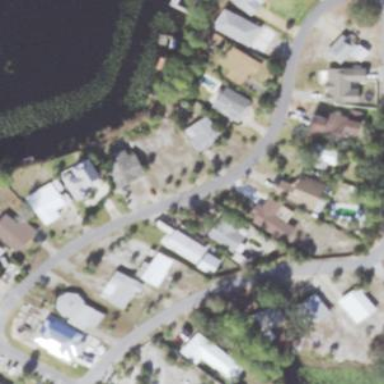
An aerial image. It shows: Single-family residential area.